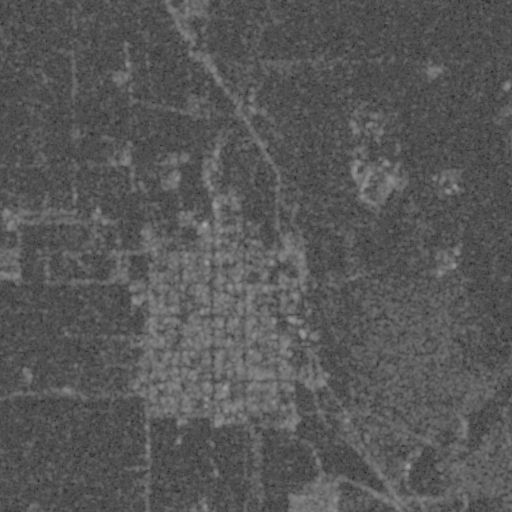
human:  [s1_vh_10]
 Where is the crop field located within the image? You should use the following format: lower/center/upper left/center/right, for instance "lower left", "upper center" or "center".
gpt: The crop field is located in the upper left of the image.
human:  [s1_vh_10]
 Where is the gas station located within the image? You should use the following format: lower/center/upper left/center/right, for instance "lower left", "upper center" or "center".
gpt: The gas station is located in the lower center of the image.
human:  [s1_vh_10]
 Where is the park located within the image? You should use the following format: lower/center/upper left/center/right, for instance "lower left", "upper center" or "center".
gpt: The park is located in the center of the image.
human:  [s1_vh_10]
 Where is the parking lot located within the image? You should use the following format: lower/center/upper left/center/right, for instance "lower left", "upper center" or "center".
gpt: The parking lot is located in the center of the image.
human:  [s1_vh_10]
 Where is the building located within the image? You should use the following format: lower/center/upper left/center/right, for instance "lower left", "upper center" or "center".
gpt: The building is located in the lower center of the image.
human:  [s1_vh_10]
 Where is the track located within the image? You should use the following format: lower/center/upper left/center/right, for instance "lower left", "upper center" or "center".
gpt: There is no track in the image.

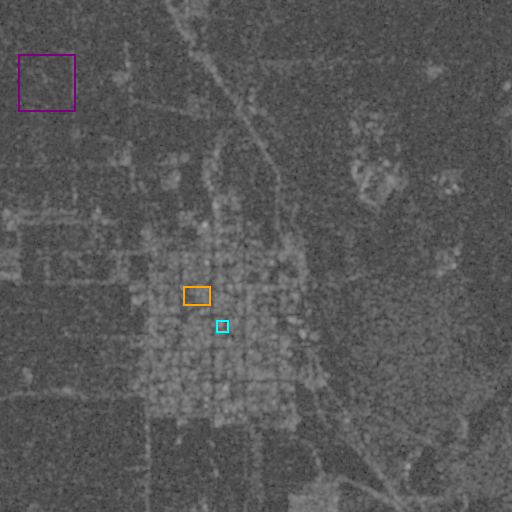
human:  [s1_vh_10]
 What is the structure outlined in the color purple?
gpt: The structure outlined in purple is a crop field.
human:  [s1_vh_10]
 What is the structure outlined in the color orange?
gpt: The structure outlined in orange is a park.
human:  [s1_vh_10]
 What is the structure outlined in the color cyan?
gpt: The structure outlined in cyan is a parking lot.
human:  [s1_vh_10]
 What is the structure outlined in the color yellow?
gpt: There is no yellow outline.